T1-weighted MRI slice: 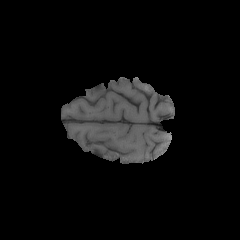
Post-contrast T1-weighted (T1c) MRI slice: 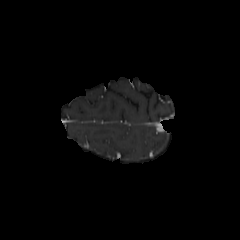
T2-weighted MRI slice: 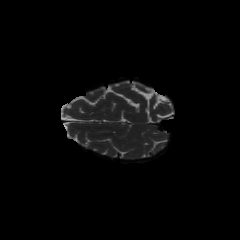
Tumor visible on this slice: no